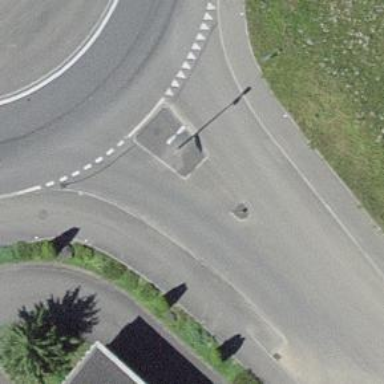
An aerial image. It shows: Traffic calming island.